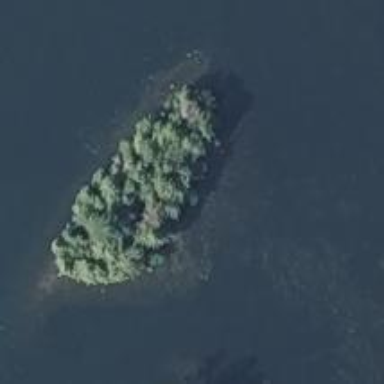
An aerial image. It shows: Image showing island.